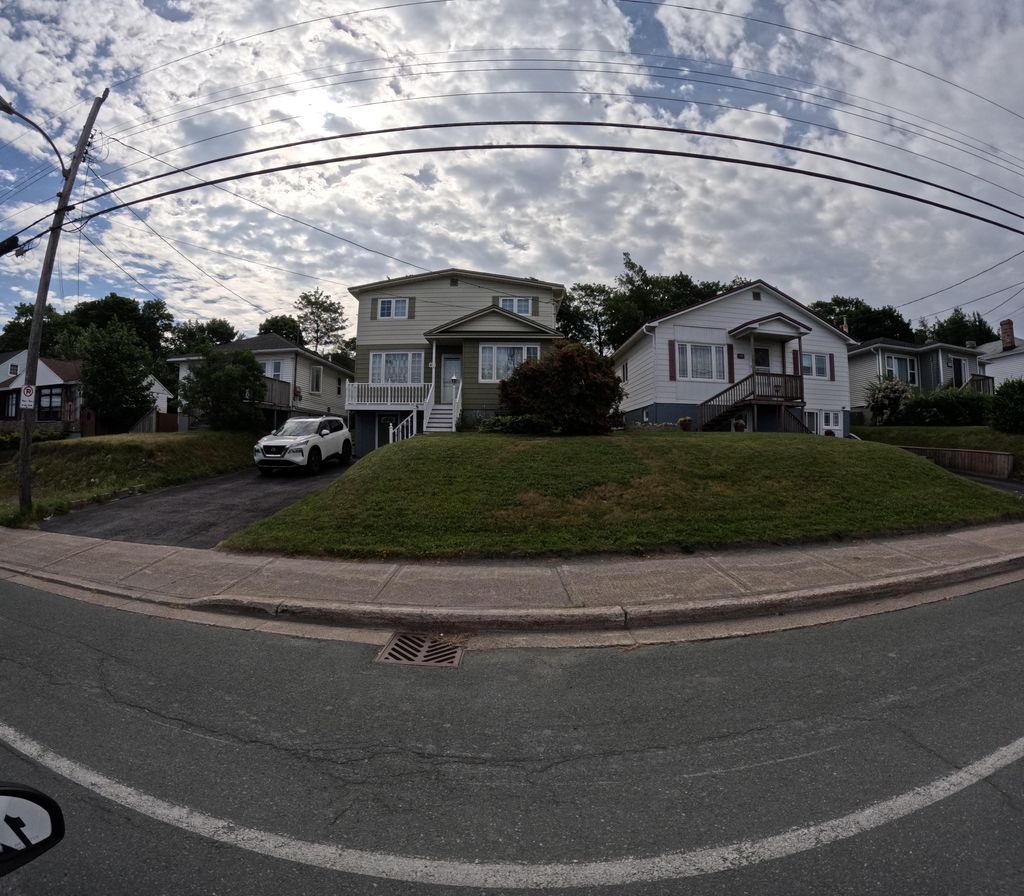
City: st_johns